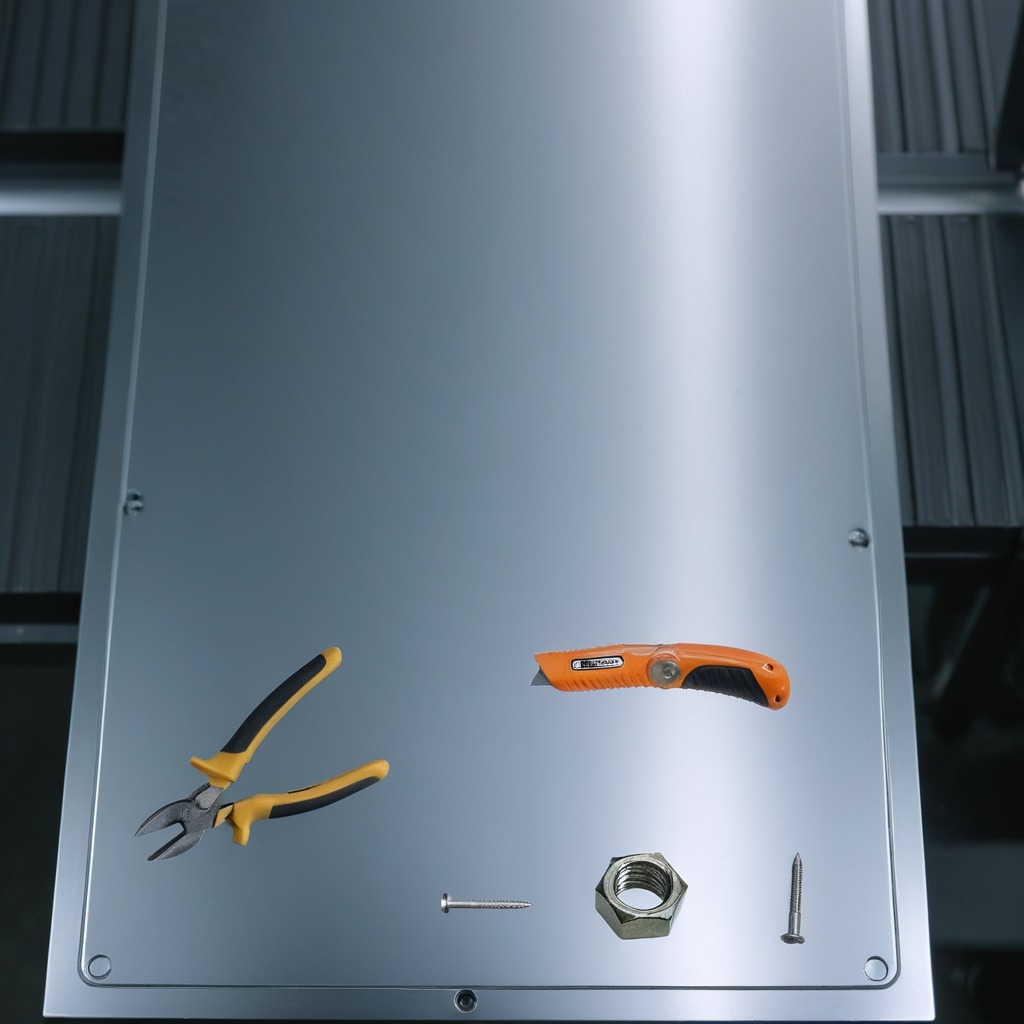
A utility knife, a metal machine screw, an iron nail, pliers, and a metal nut are lying on the metal table.